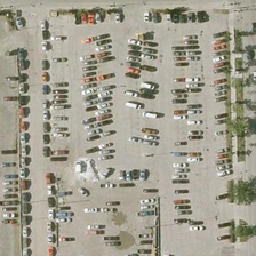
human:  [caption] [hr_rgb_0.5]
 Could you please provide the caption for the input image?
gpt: There are many cars in this parking lot.

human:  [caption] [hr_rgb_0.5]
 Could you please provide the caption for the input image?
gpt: There are a lot of cars in this parking lot.

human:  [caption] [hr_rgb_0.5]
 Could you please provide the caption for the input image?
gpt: Some cars are parked in the square parking lot, next to a row of trees.

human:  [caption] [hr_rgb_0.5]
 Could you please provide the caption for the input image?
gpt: Some automobiles are parked beside the trees lined up in square parking.

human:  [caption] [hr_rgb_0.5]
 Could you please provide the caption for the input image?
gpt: red and white cars distribute in the parking lot .